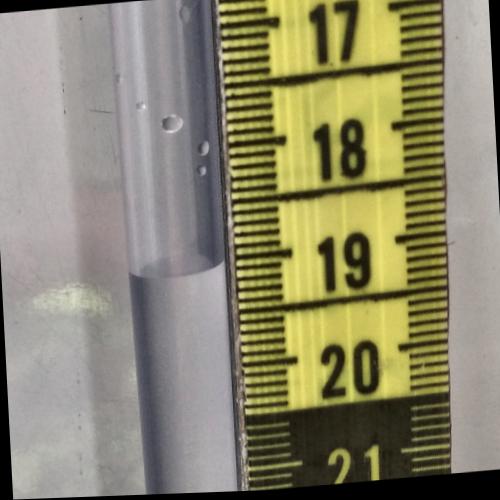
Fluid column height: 19.0 cm